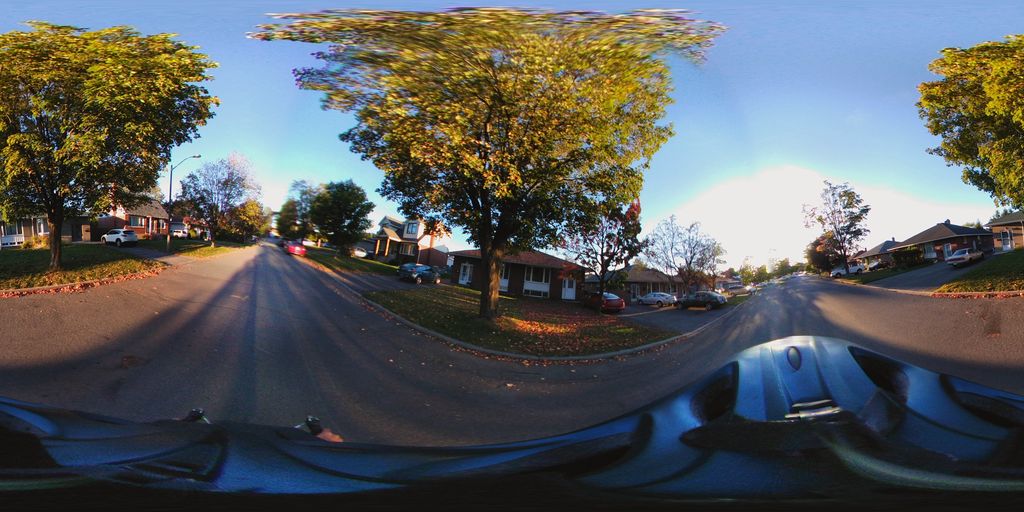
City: ottawa-gatineau